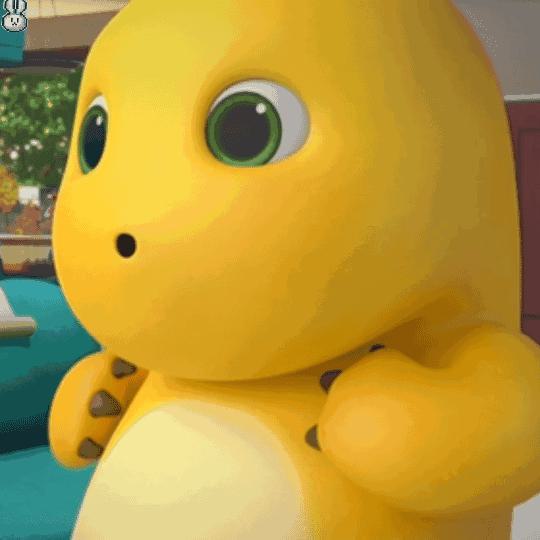
Label: nailong